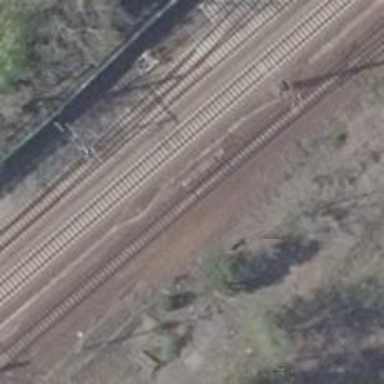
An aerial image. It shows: Siding railway line with electrified contact line for the trains.